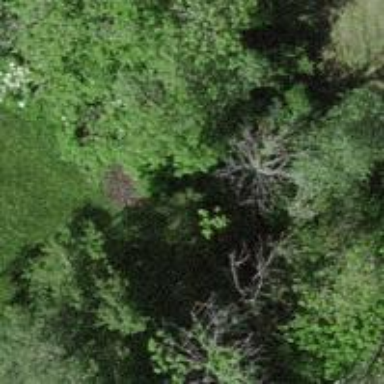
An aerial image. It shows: Row of trees in natural setting.